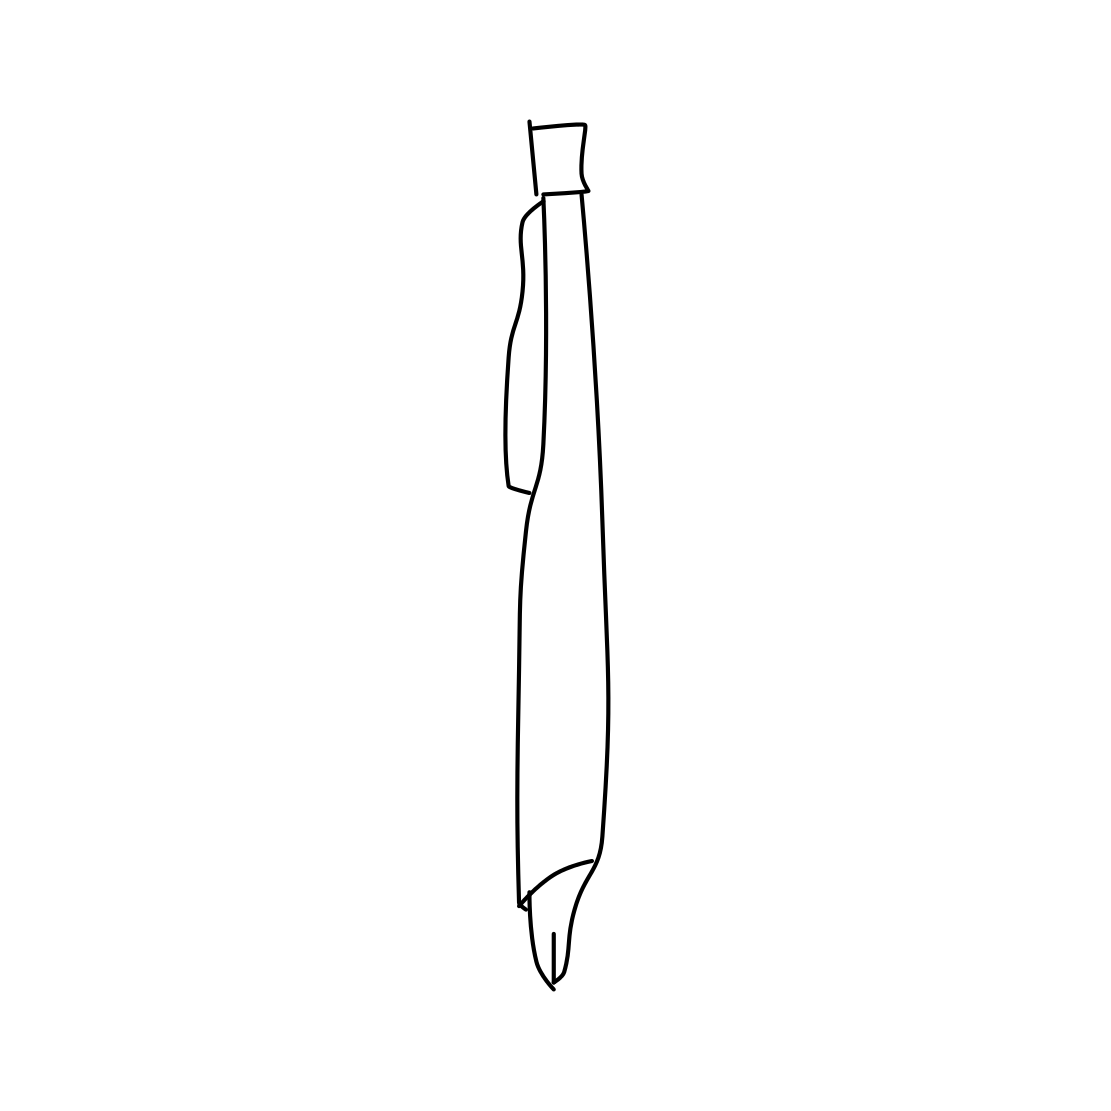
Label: pen